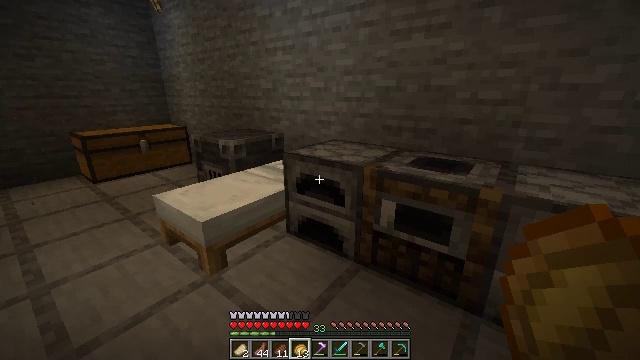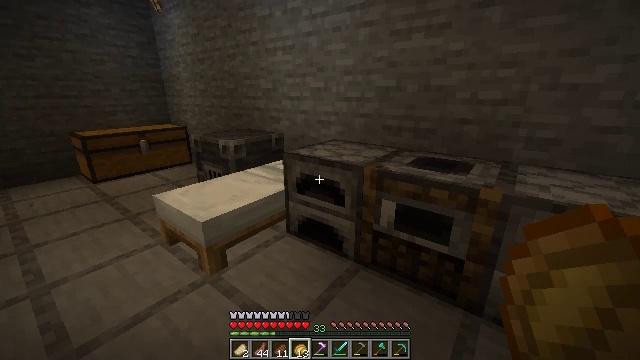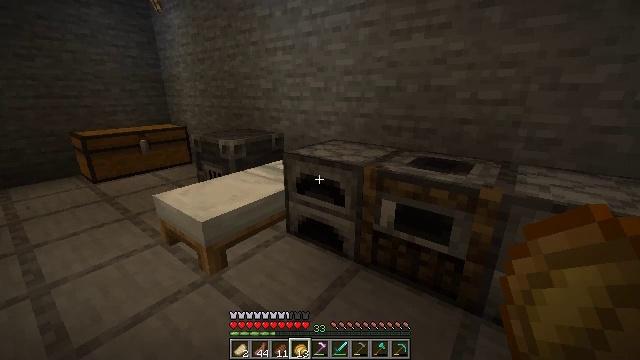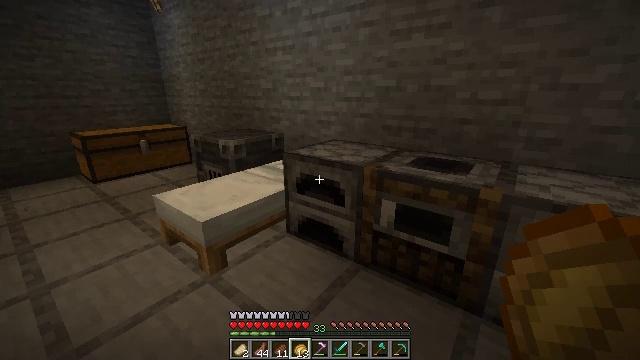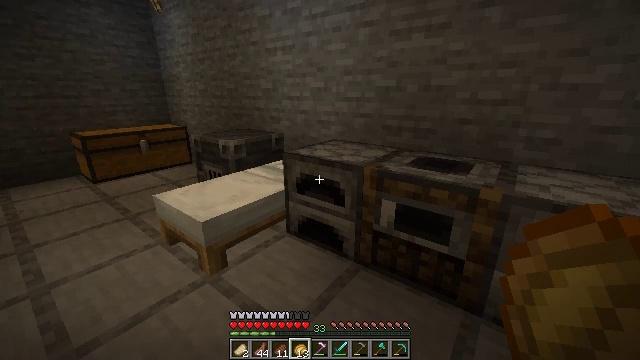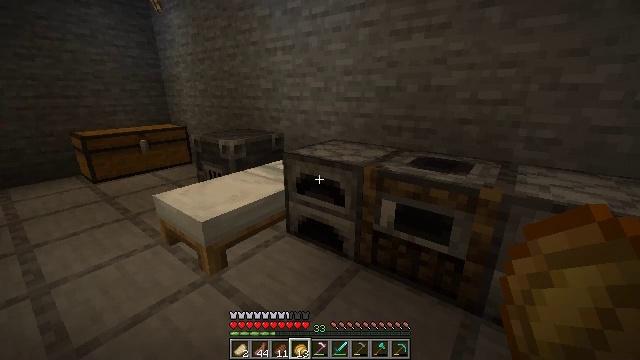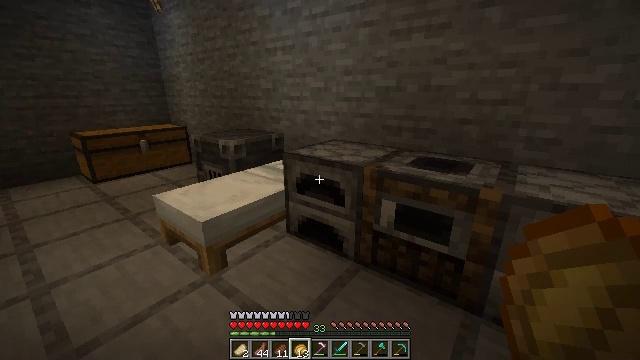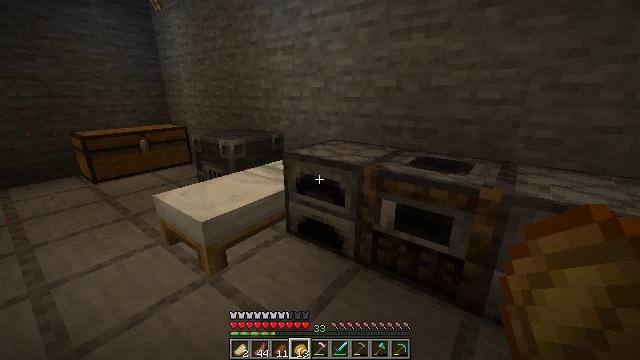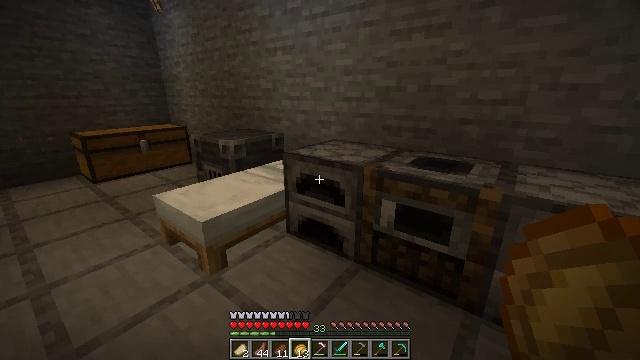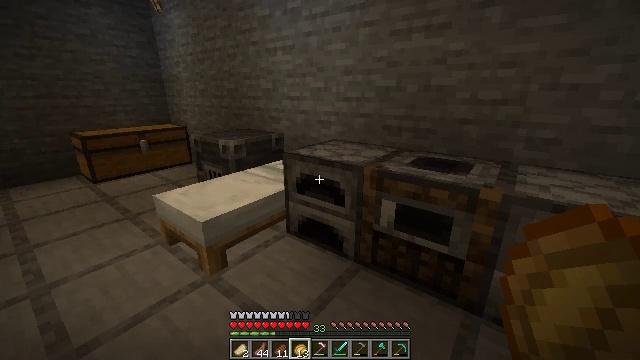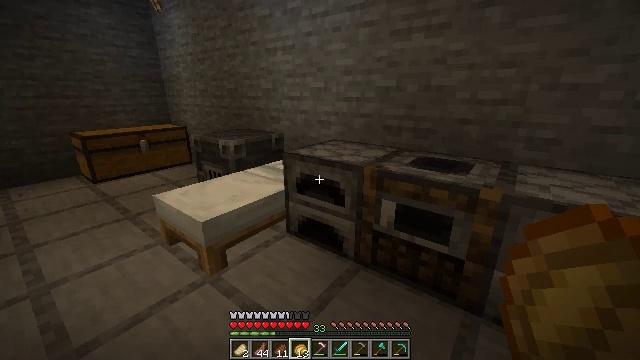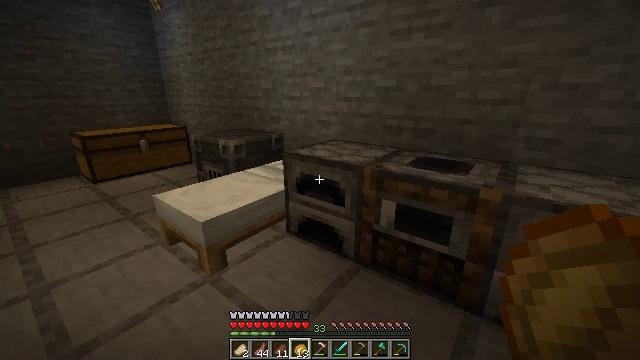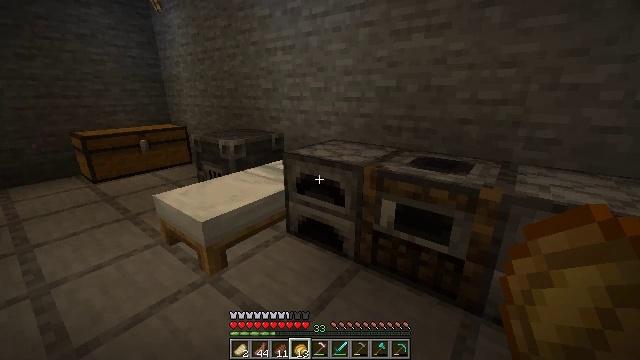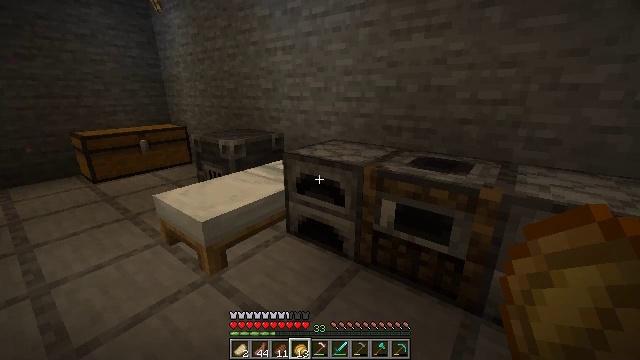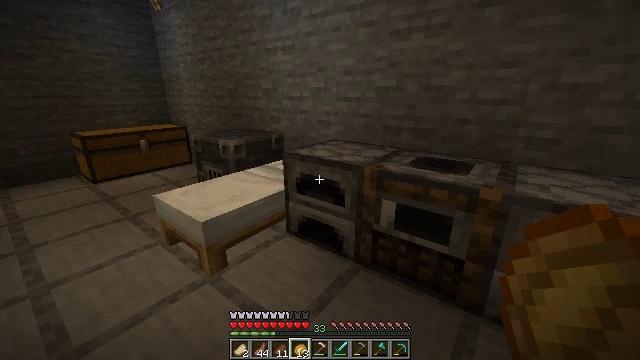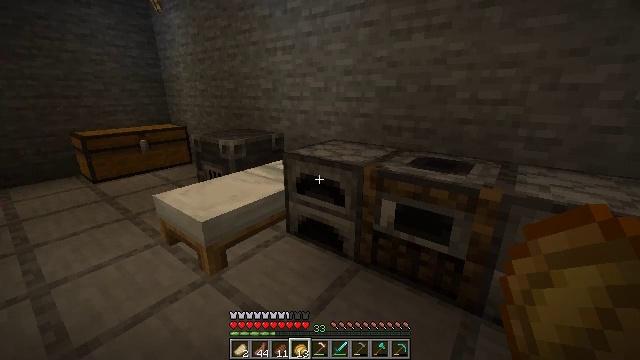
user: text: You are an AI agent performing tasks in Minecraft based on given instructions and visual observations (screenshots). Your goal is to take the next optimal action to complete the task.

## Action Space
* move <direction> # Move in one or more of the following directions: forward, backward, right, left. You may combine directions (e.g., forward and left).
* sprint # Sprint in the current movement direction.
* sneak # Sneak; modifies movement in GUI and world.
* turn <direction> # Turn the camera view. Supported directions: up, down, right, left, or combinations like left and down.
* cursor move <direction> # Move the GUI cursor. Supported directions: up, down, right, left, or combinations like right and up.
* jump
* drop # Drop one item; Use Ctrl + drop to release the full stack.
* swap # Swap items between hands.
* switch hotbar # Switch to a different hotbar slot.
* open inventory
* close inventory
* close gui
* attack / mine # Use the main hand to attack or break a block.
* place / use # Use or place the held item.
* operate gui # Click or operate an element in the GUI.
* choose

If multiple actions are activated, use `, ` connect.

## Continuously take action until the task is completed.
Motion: motion action
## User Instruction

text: Gather carrots from the field.
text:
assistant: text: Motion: no_op
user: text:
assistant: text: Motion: no_op
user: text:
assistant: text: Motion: no_op
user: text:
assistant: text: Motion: no_op
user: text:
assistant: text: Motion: no_op
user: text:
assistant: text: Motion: no_op
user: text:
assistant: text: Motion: no_op
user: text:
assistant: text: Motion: no_op
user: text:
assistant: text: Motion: no_op
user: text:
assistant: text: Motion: no_op
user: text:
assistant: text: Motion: no_op
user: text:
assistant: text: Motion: no_op
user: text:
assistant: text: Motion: no_op
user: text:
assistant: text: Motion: no_op
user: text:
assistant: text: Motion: no_op
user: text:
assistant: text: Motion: no_op
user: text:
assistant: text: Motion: no_op
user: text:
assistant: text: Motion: no_op
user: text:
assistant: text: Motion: no_op
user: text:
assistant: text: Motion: no_op
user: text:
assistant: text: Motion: no_op
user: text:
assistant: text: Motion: no_op
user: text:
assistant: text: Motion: no_op
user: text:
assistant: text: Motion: no_op
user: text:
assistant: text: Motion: no_op
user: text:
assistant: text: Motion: no_op
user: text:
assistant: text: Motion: no_op
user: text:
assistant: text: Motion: no_op
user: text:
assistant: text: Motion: no_op
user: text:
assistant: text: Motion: no_op